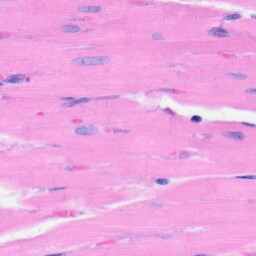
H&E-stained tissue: Heart